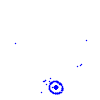
Particle: kaon